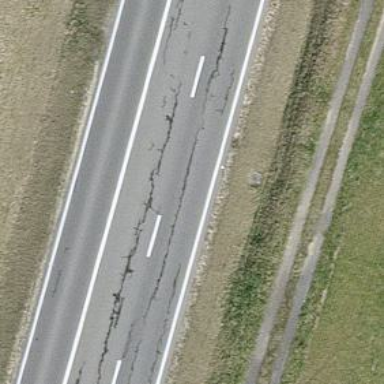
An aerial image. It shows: Asphalt road classified as primary highway.